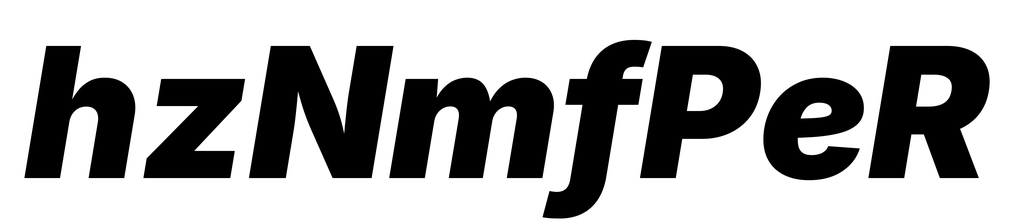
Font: Inter-Italic_Black_Italic